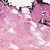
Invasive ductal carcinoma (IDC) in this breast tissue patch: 0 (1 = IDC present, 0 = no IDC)